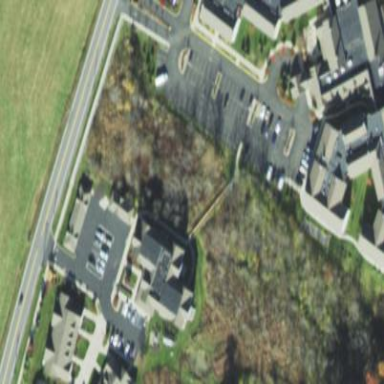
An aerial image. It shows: Paved parking area.